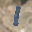
Label: 1